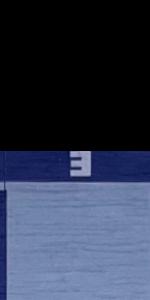
Label: Empty